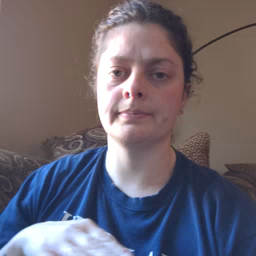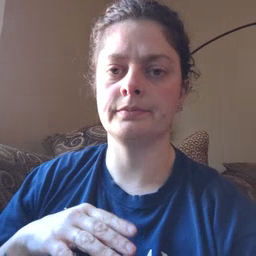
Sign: fall